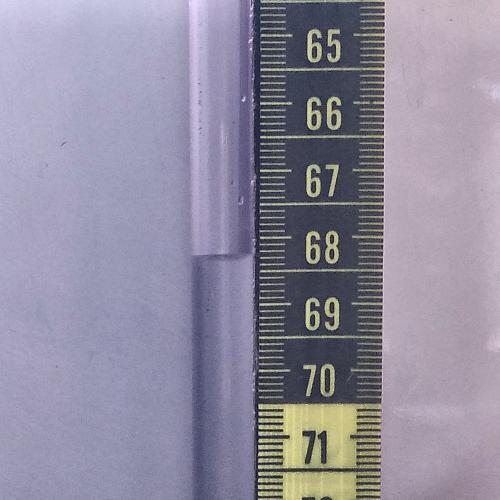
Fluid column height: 68.2 cm